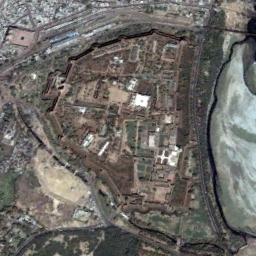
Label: palace